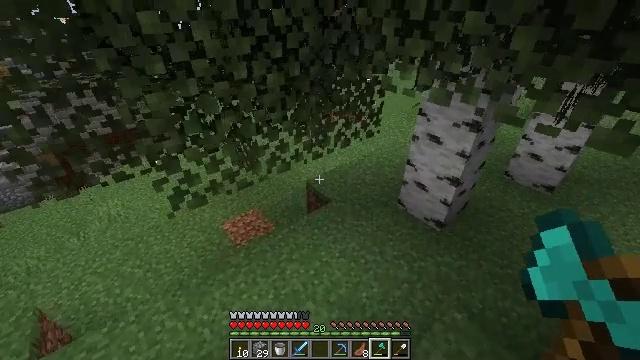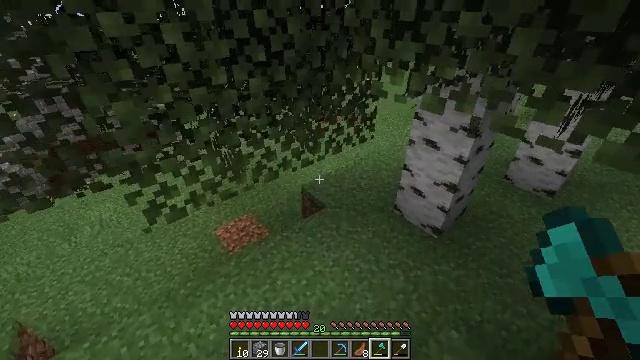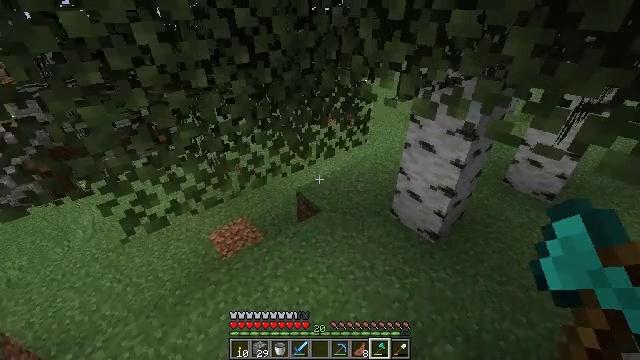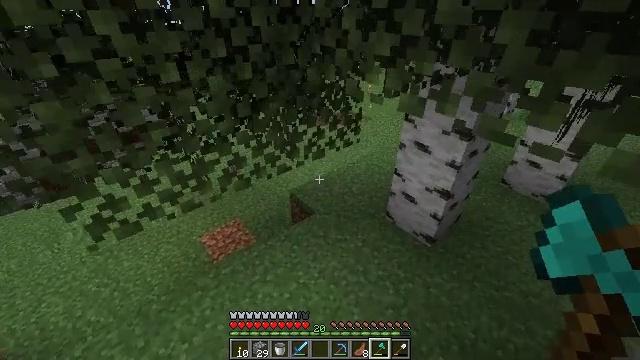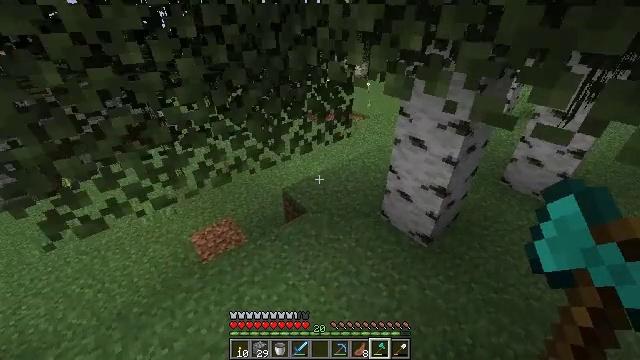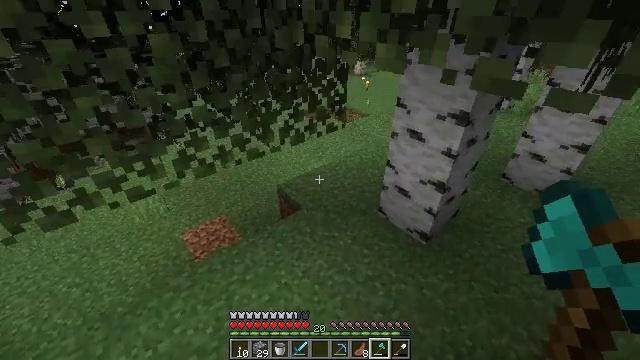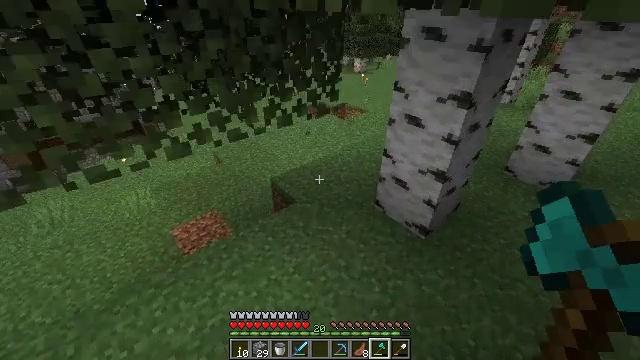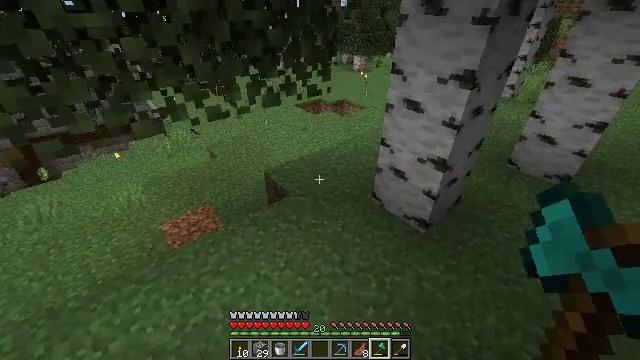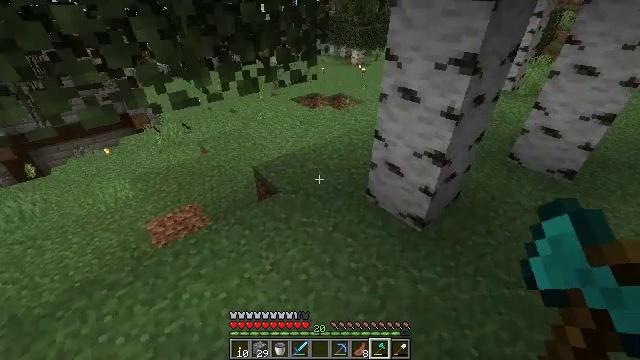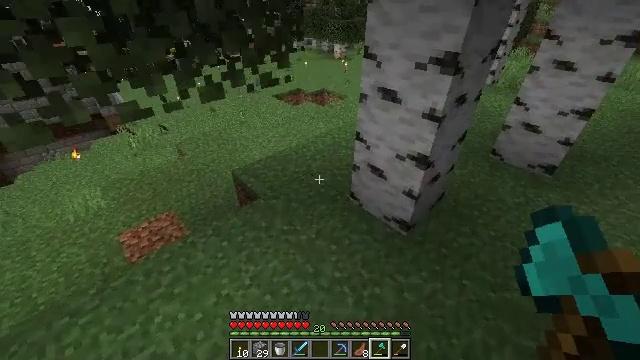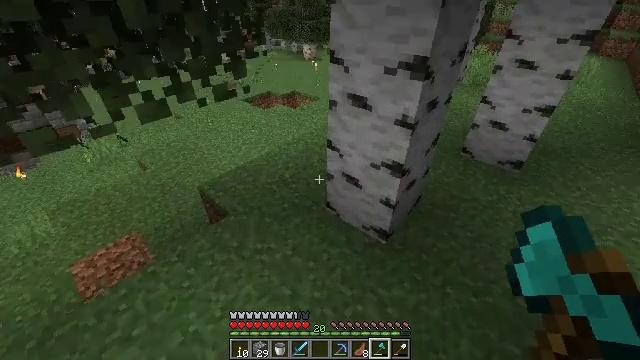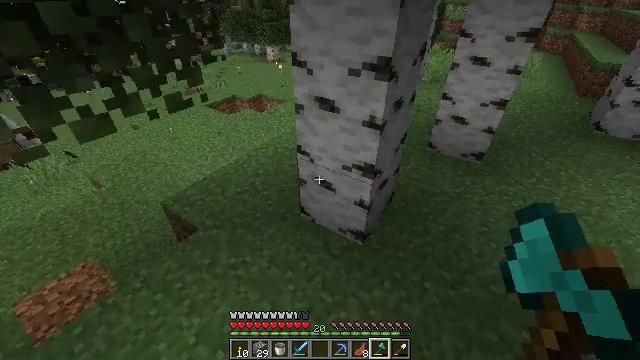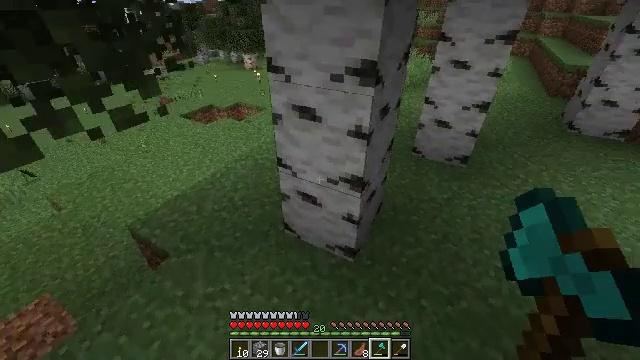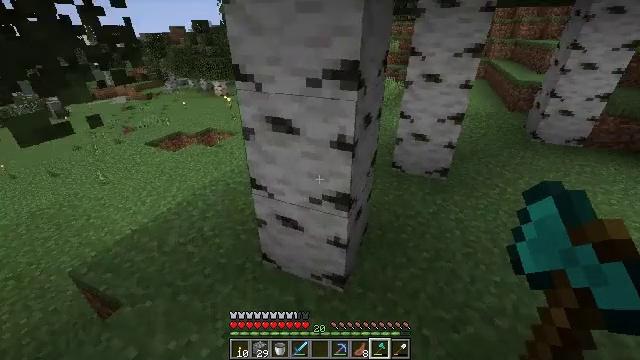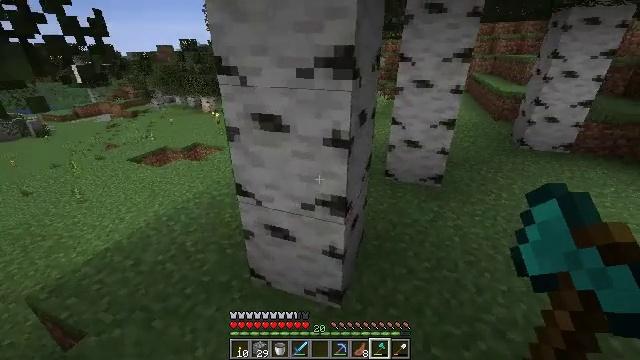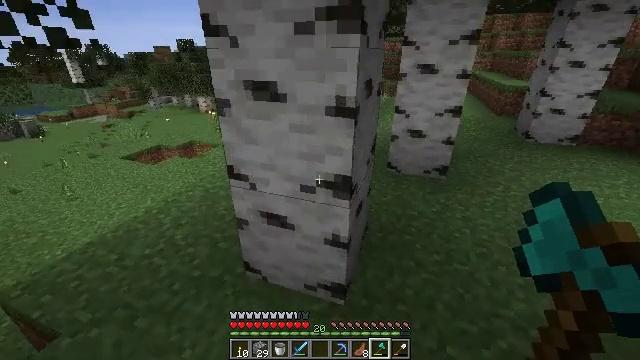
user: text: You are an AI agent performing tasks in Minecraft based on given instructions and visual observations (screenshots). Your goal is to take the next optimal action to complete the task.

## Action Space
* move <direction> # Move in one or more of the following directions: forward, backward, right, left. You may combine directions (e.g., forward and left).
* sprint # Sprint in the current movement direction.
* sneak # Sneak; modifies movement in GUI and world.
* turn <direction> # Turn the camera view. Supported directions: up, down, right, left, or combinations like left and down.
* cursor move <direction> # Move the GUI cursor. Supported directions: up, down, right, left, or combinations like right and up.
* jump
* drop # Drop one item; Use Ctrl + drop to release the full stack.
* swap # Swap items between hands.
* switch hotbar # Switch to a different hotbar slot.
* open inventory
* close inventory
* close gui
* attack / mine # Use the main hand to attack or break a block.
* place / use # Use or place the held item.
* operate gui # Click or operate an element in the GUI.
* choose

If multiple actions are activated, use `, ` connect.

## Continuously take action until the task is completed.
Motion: motion action
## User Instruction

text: Mine the birch log from the tree.
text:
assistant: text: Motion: move forward and move right
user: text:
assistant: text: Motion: move forward and move right
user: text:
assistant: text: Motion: move forward and move right
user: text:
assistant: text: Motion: move forward and move right
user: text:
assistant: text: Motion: move forward and move right
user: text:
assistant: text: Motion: move forward and move right
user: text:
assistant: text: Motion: move forward and move right
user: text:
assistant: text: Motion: move forward
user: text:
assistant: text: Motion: move forward, turn right and down
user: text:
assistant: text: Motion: move forward, turn right
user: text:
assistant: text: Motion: move forward, turn right
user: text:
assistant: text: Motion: move forward, turn right and up
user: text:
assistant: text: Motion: move forward, turn right and up
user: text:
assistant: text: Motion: move forward, turn right and up
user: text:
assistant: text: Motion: move forward
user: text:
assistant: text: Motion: move forward, attack / mine
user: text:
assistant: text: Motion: move forward, attack / mine
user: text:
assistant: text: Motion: move forward, attack / mine
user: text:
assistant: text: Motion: move forward, attack / mine
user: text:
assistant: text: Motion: turn left and up, attack / mine
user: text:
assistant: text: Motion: turn up, attack / mine
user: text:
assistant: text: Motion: attack / mine
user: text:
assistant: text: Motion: attack / mine
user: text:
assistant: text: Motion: attack / mine
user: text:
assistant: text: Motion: attack / mine
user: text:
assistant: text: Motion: attack / mine
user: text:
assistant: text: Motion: attack / mine
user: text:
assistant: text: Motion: attack / mine
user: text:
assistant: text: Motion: attack / mine
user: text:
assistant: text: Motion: attack / mine